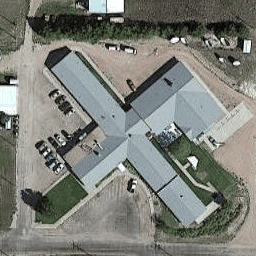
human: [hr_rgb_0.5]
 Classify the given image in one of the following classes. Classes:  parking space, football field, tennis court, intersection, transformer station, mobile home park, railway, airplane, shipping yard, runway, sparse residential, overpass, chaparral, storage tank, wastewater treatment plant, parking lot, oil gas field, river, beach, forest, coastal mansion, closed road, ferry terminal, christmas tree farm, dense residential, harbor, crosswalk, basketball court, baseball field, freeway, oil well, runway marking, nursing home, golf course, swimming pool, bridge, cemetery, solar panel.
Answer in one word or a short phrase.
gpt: nursing home